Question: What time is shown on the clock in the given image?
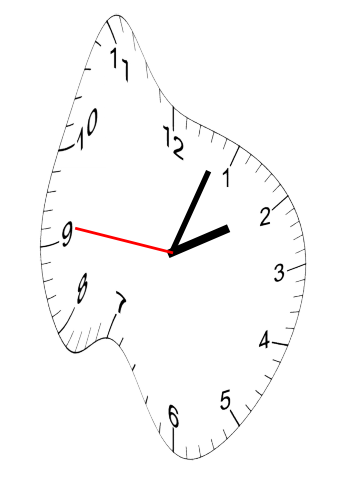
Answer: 02:03:46